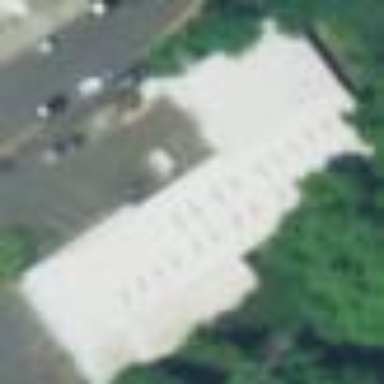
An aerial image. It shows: Manufacturing building.